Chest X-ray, AP view. Patient: 57 years old, sex F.
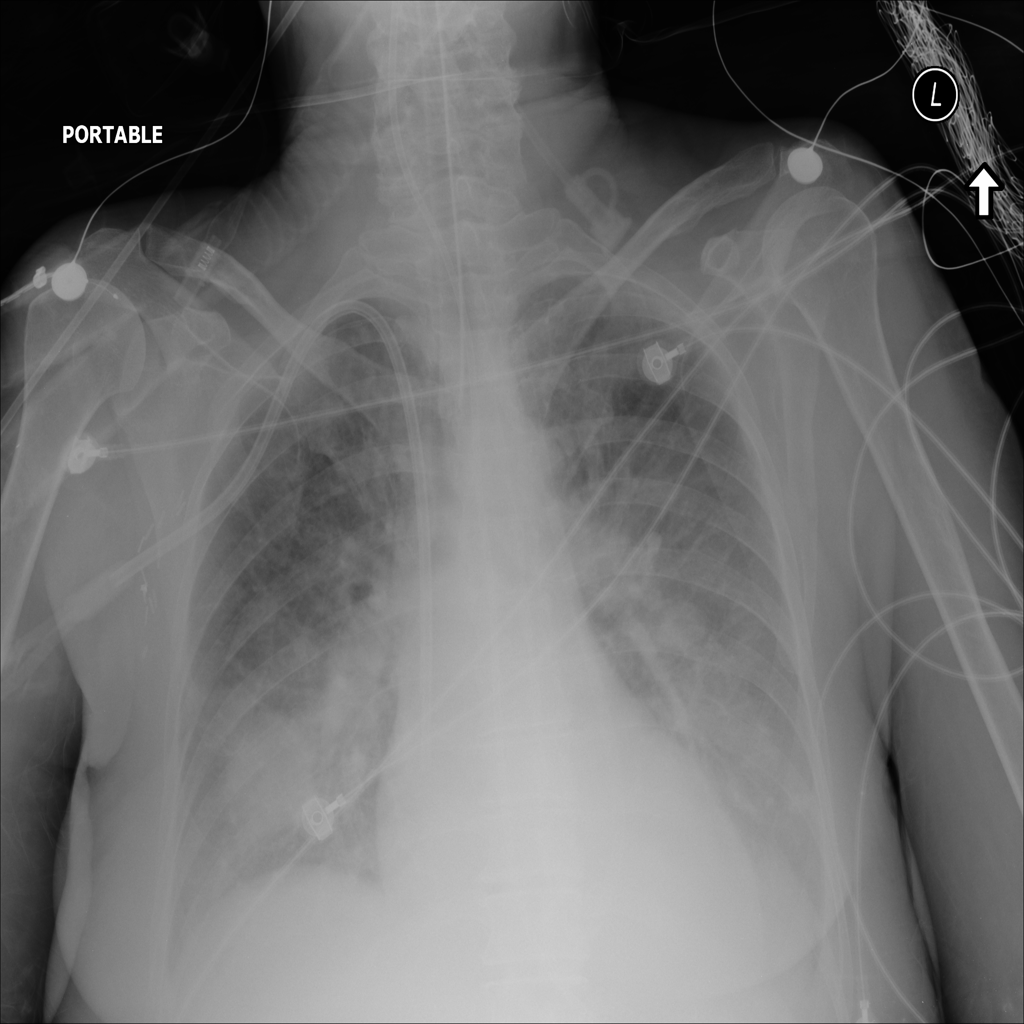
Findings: Mass